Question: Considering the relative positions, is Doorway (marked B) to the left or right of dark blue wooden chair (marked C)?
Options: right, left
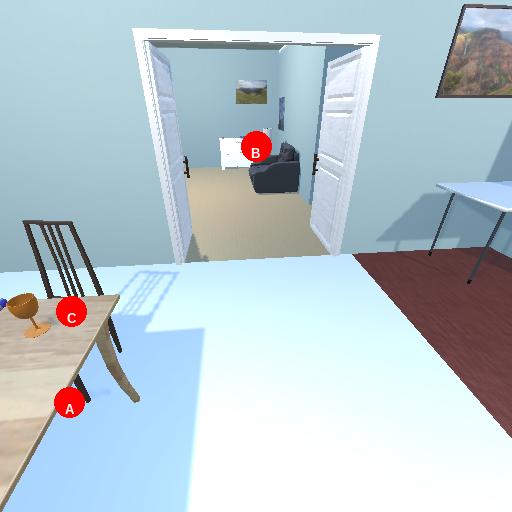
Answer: right